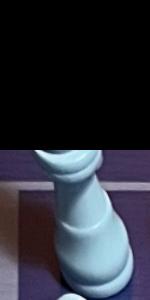
Label: King_White